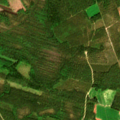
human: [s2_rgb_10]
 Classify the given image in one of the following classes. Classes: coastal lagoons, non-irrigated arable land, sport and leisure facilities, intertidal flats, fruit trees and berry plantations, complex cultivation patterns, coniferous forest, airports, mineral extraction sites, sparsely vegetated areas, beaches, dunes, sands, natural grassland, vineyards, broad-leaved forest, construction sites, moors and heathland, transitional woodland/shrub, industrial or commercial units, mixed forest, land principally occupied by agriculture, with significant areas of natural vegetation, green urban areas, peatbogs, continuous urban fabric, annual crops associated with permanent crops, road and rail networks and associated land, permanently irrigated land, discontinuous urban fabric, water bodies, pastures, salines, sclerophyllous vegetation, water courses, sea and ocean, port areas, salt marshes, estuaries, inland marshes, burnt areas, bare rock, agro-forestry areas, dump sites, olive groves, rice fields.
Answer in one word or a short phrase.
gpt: coniferous forest, mixed forest